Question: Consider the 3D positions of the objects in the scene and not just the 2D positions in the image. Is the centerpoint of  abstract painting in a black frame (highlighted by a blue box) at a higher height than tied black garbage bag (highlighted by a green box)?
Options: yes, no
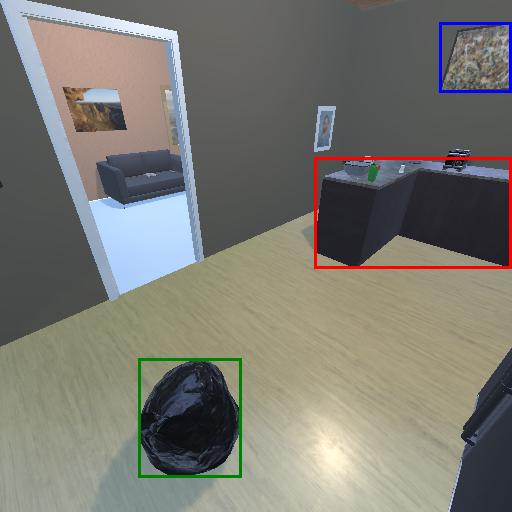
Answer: yes